Question: I can't find the option people call "C/C++" on Visual Studio 2010 Ultimate's Project Property Pages to change some compiler options. Here's what i got:

I've tried creating an Empty Project and a Win32 Project set to empty with no result. Can anyone help?
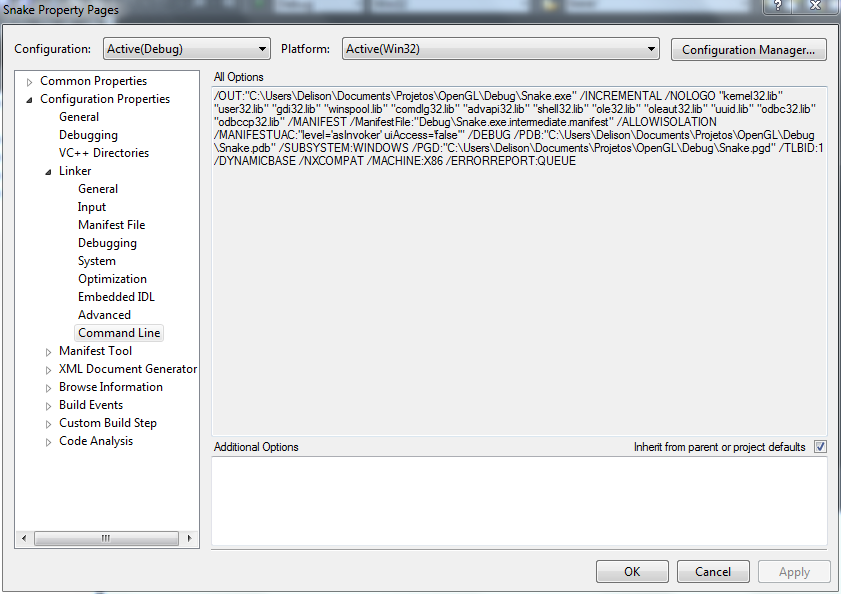
Answer: Visual Studio 2010 doesn't show the C/C++ properties until you have at least one .cpp file in your project (might also accept other file types, but .h does not work).
So add a single .cpp file to your project and when you go to the property pages, it should show up right above the Linker settings.